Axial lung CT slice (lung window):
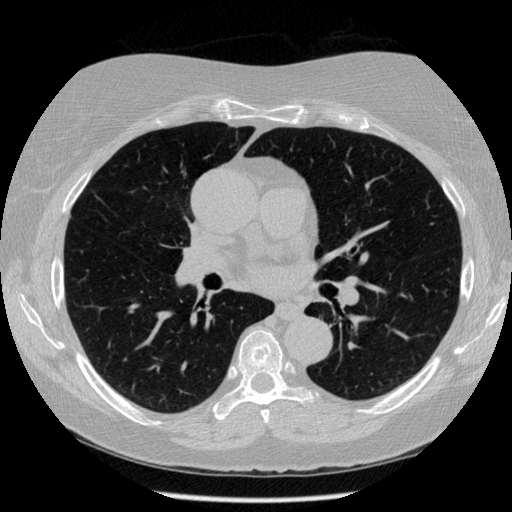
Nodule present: no